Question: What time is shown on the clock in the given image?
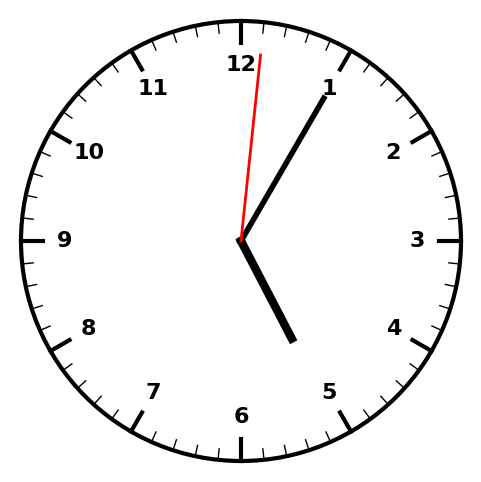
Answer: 05:05:01